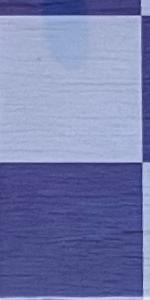
Label: Empty